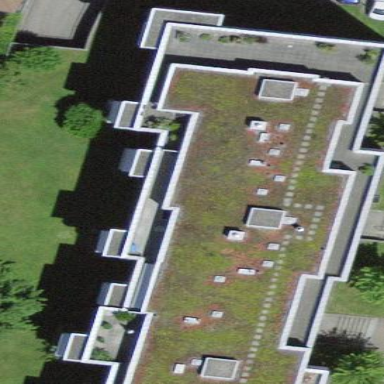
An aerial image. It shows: Apartment building with flat roof.